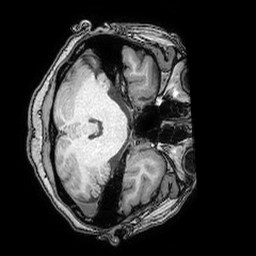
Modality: T1w
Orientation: axial
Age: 44
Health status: ill
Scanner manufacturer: philips
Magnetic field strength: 3 T
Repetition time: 0.007 s
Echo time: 0.0035 s